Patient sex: M
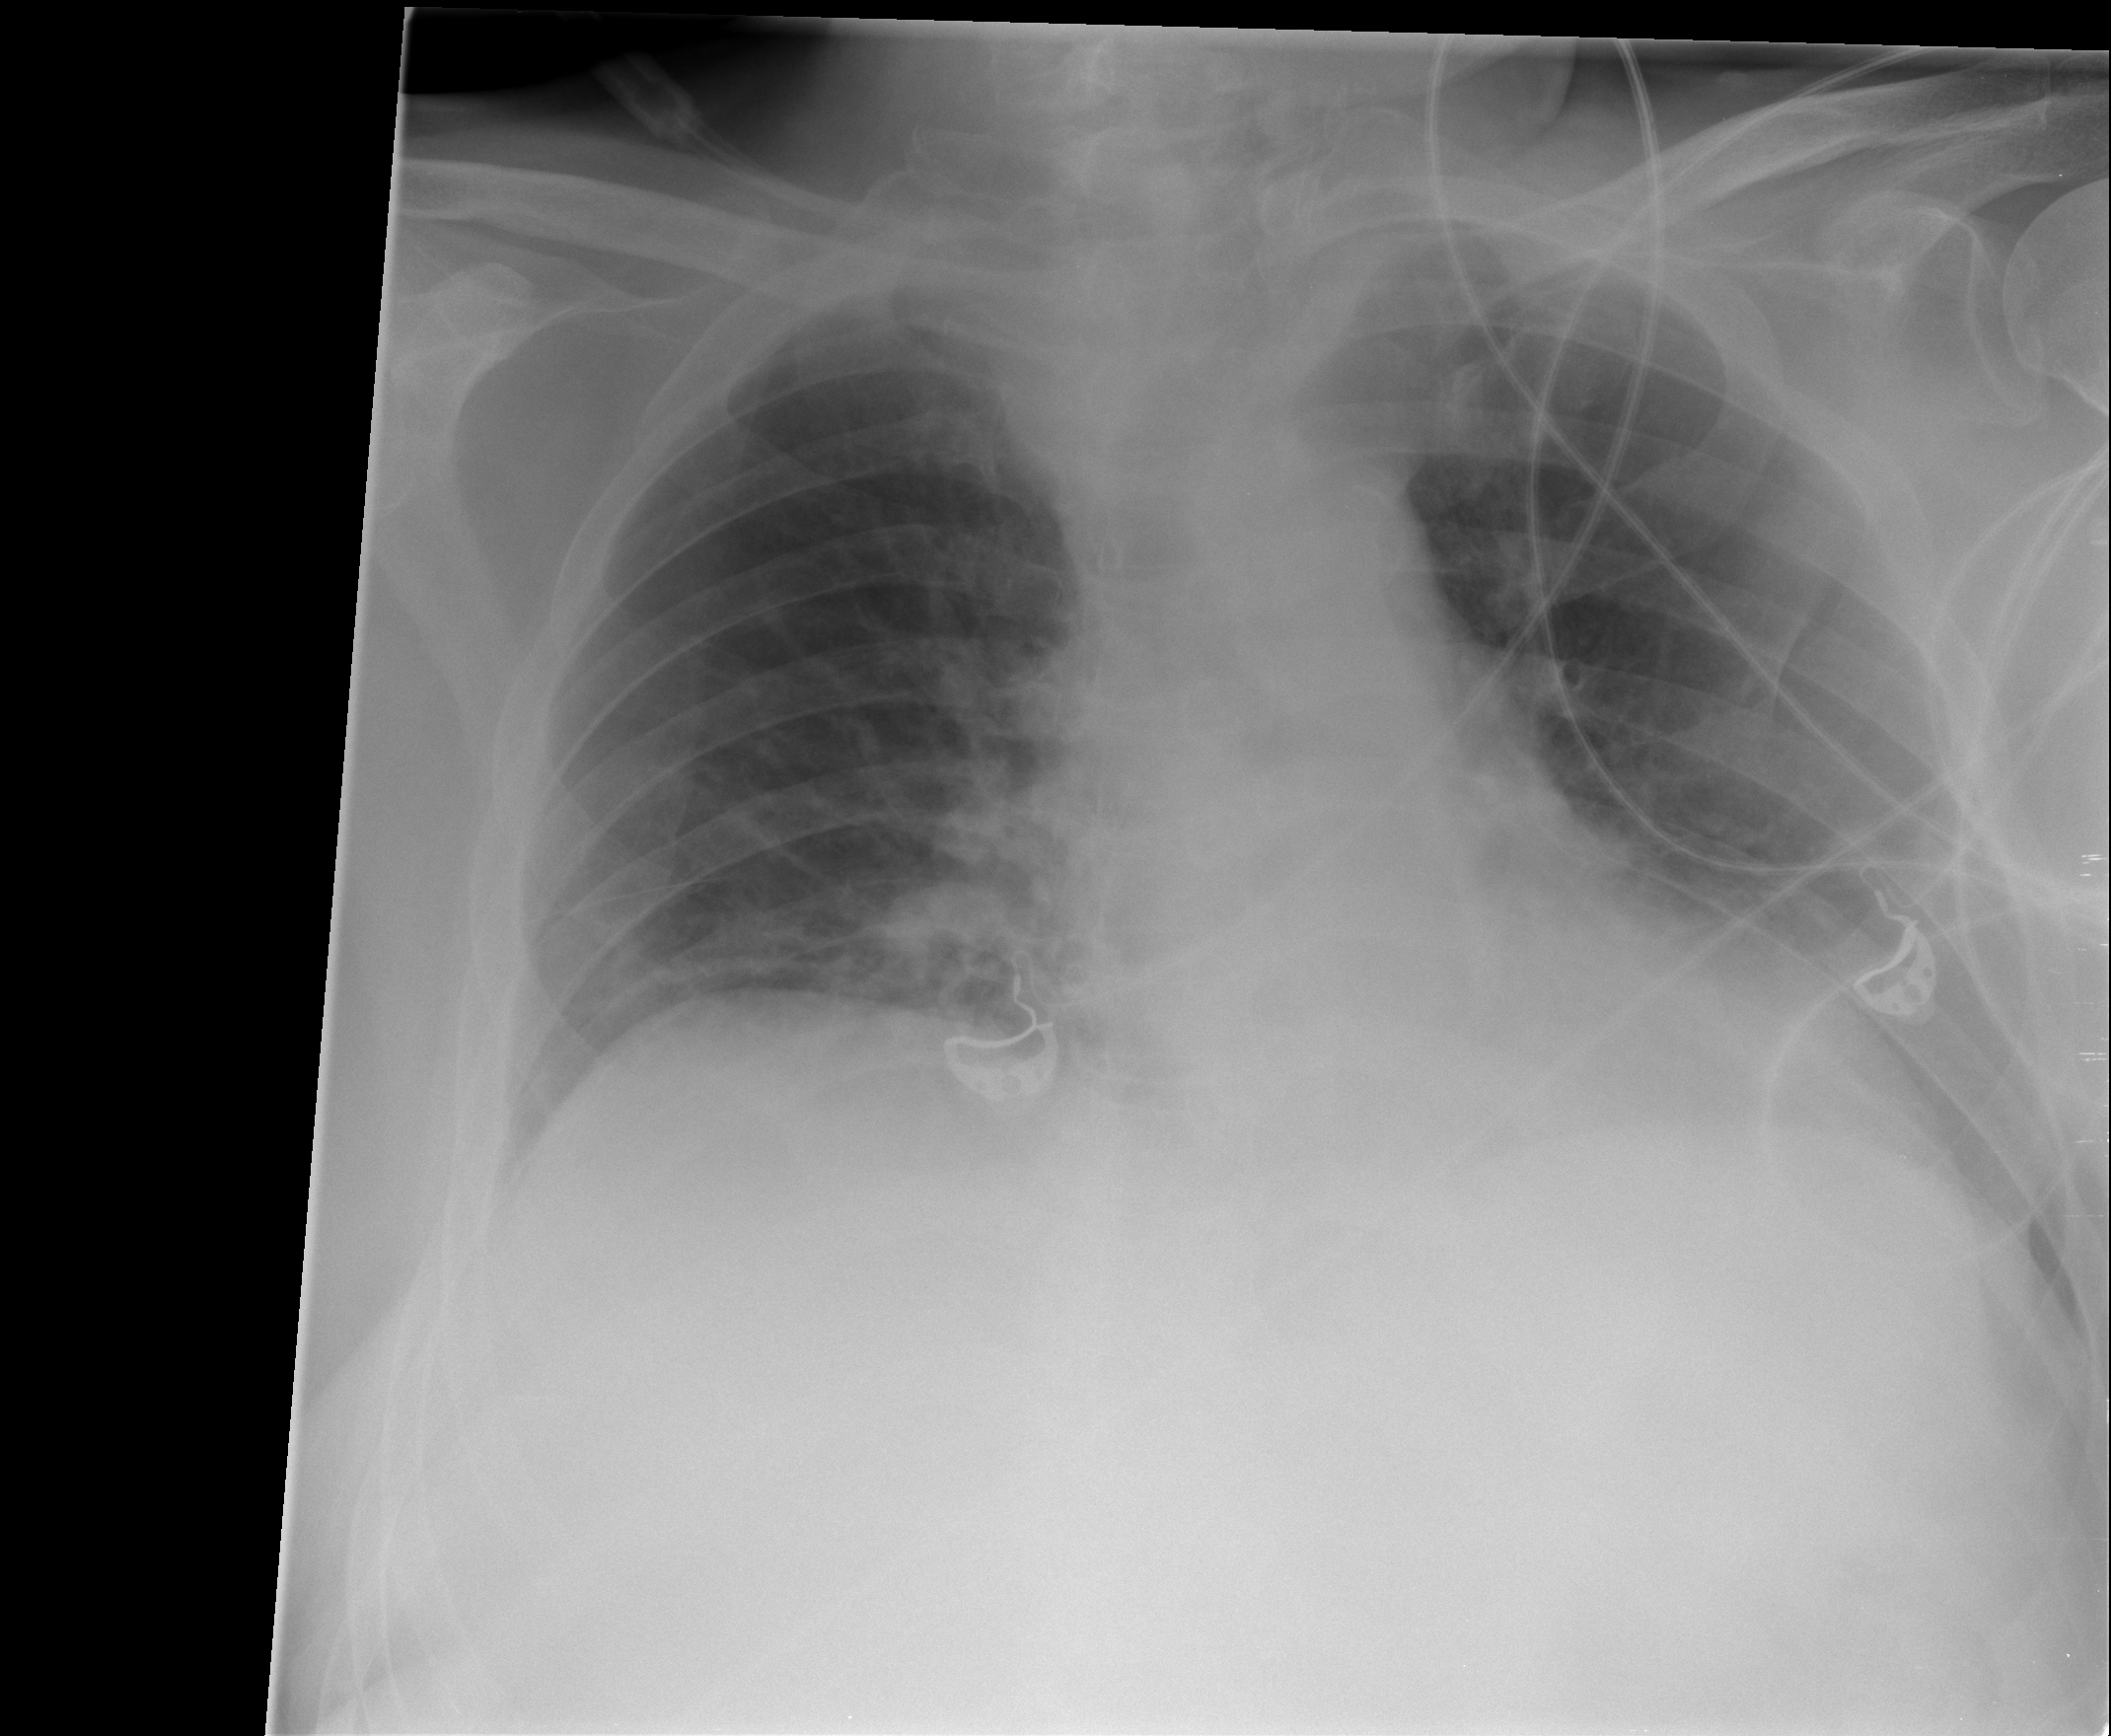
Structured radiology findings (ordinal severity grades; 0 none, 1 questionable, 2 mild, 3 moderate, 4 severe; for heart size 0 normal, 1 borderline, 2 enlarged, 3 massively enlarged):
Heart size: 0
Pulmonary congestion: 0
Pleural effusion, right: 0
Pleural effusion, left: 0
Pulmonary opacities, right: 0
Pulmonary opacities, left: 1
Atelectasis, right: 1
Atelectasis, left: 2